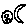
Label: moon